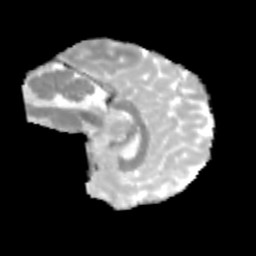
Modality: MD
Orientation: sagittal
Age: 11
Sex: male
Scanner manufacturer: siemens
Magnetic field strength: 3 T
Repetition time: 3.8 s
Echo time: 0.07 s